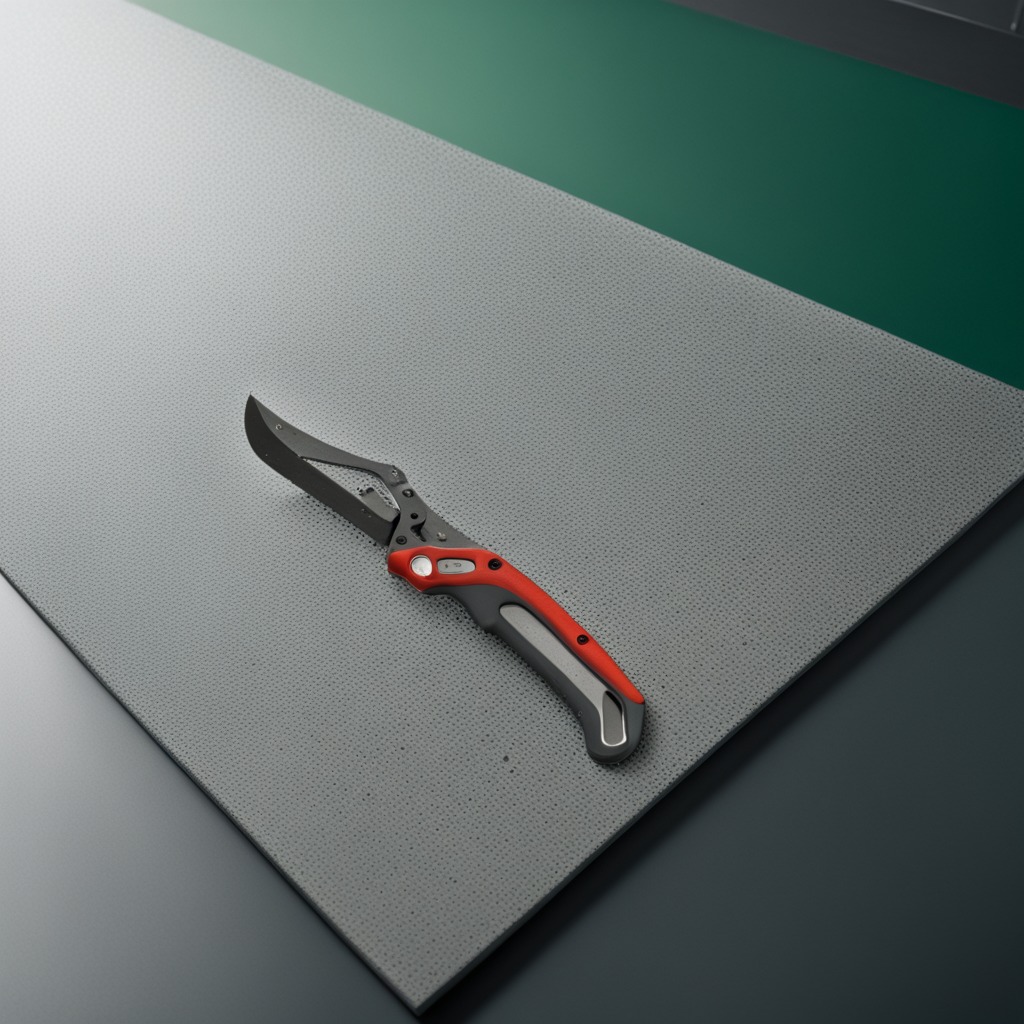
A utility knife lying on a clean granite tabletop covered with a green rubber mat inside a workshop under bright overhead lighting crisp shadows high clarity worn but beneath the mat